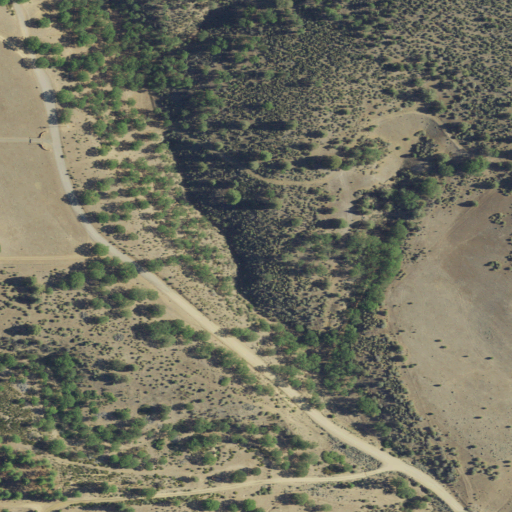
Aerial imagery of valley in California named Swede Gulch containing shrub, grassland, open development, pasture, low intensity development, and evergreen forest